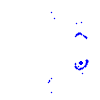
Particle: kaon